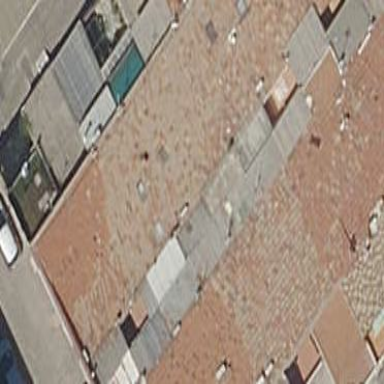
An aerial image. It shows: Terrace building.